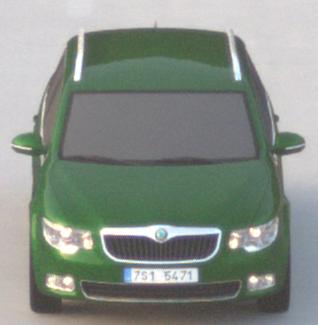
Make: Skoda
Model: Superb Combi 1.4 TSI
Detailed model: Superb (II) Combi
Model produced from: 2010/01
Model produced until: 2011/10
Doors: 5
Color: green
Road condition: dry road
Daytime: sunrise or sunset
Contrast: low contrast